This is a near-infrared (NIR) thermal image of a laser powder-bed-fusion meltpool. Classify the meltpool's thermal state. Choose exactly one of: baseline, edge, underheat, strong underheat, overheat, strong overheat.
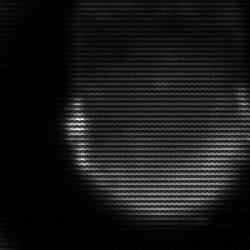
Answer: edge